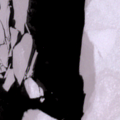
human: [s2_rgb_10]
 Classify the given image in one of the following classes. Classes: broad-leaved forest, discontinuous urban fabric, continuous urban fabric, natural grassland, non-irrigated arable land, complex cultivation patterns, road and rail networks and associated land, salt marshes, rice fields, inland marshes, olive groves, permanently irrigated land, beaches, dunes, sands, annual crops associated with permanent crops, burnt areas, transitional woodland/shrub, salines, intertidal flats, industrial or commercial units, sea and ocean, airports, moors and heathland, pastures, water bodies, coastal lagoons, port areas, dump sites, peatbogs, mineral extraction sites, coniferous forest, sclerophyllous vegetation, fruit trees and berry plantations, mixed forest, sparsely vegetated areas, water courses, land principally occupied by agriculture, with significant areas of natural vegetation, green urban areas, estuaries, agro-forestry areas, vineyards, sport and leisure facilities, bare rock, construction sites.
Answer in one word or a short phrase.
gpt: sea and ocean